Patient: sex F, age 38
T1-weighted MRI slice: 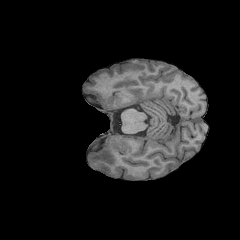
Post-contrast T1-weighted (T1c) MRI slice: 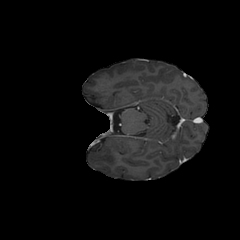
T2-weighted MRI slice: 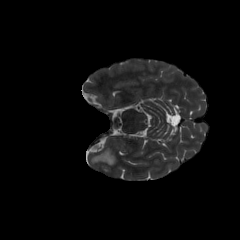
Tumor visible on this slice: yes
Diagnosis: Astrocytoma, IDH-mutant
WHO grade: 3